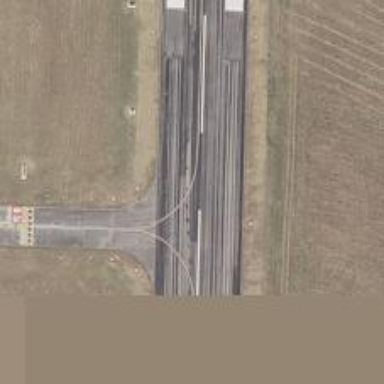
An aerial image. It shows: Runway surface made of asphalt at airport.